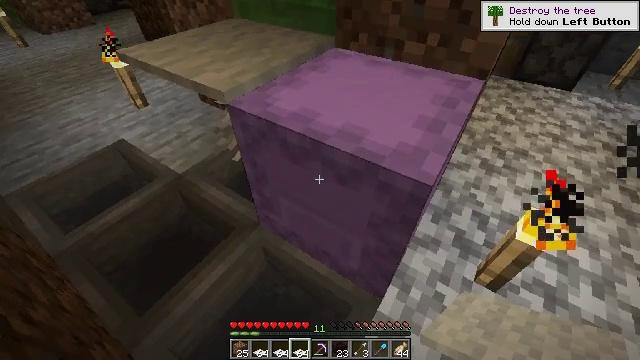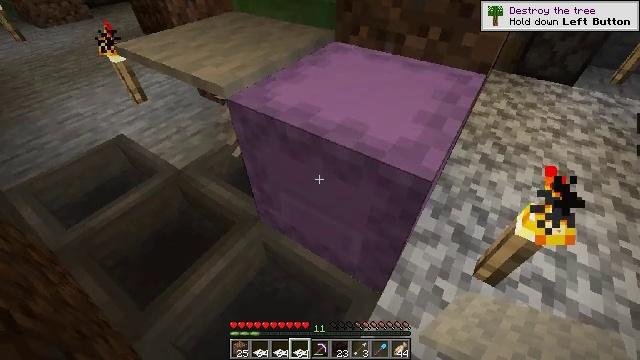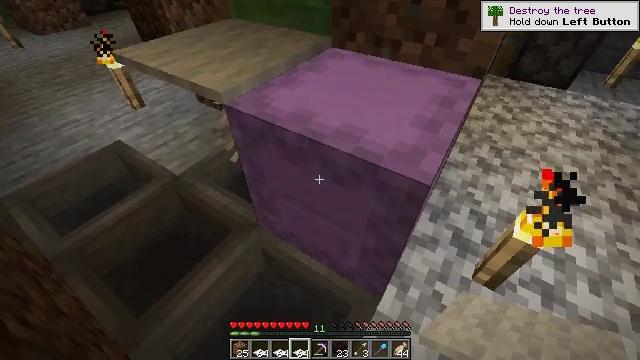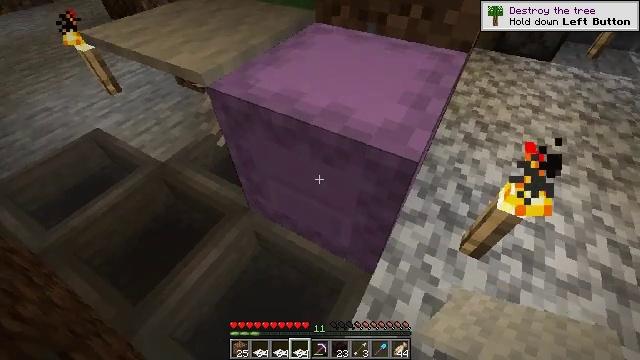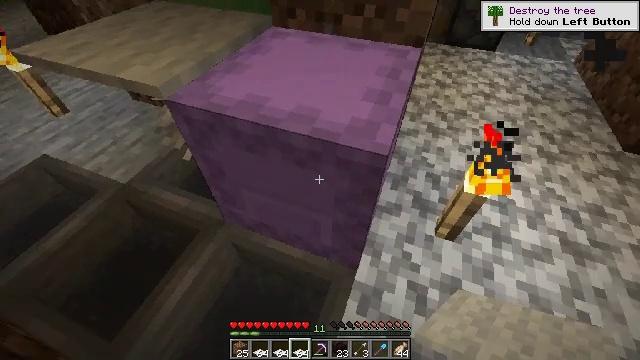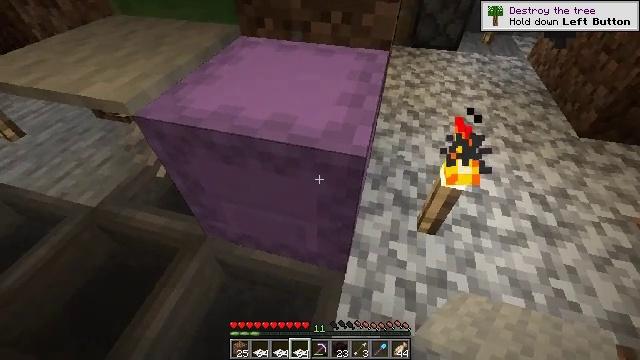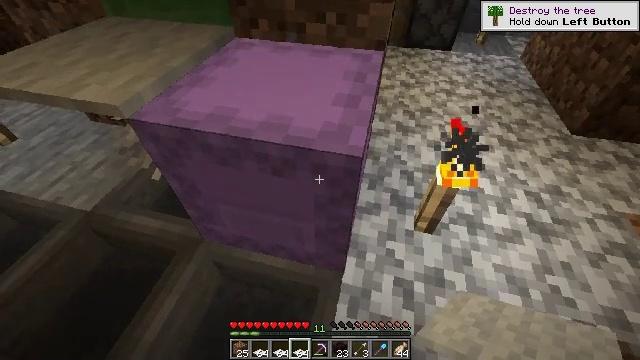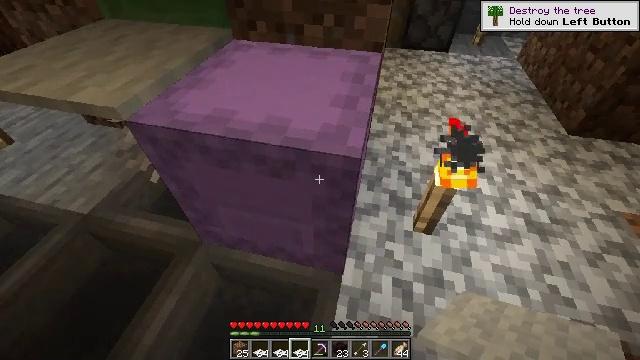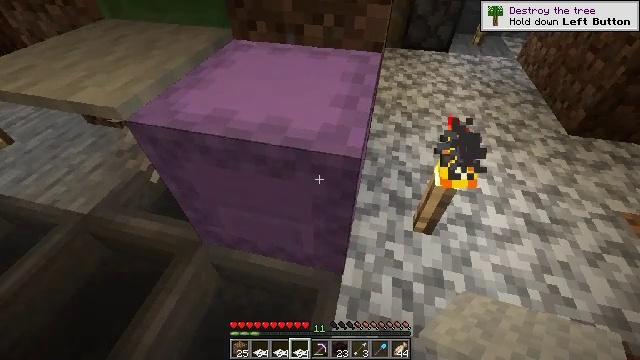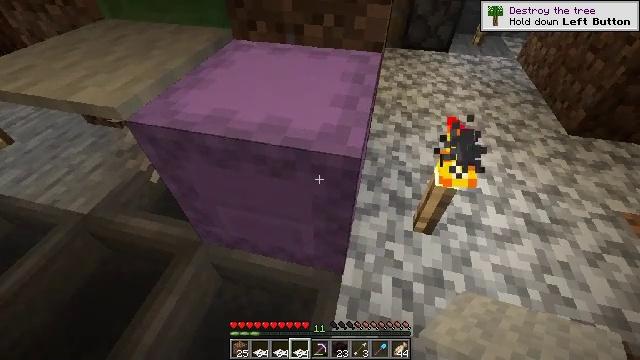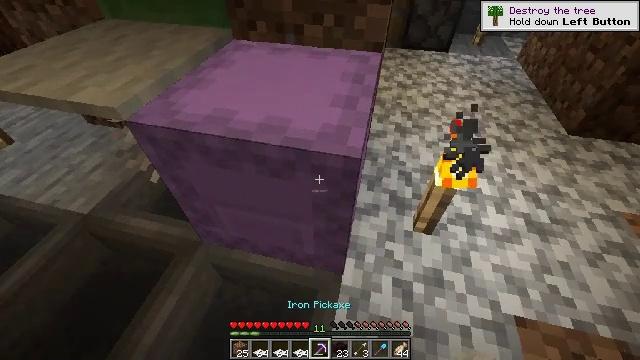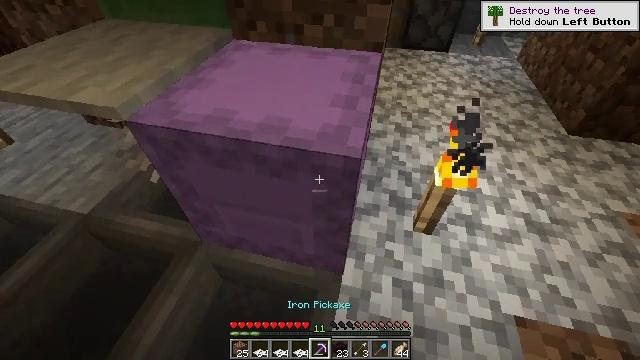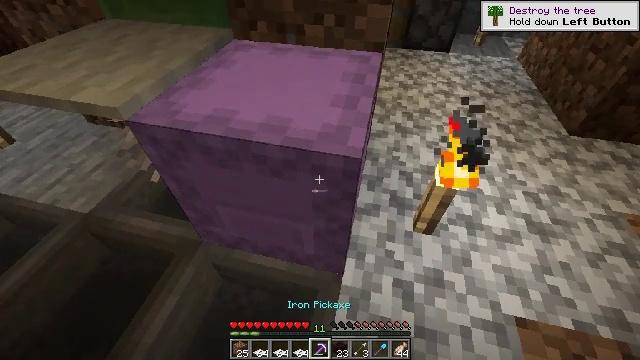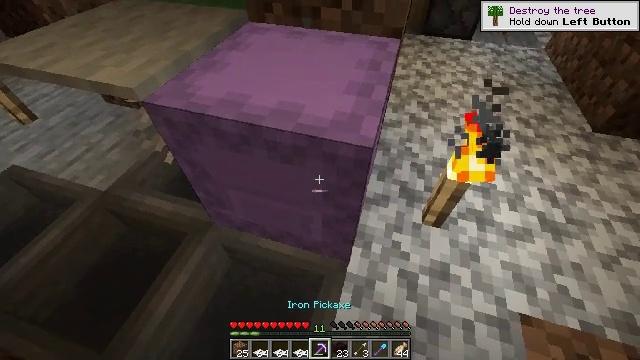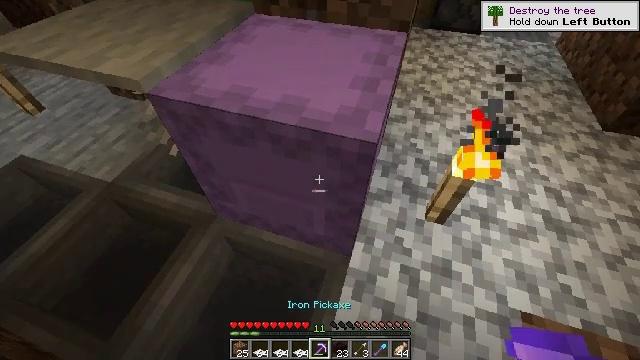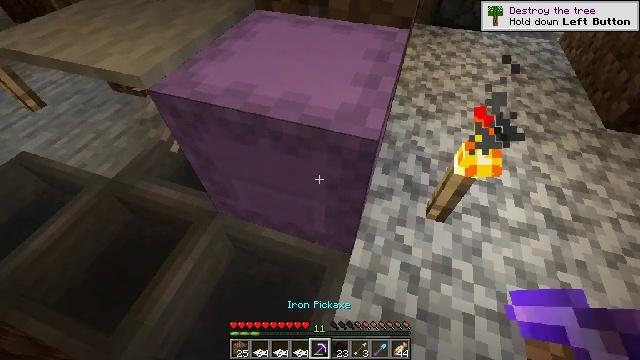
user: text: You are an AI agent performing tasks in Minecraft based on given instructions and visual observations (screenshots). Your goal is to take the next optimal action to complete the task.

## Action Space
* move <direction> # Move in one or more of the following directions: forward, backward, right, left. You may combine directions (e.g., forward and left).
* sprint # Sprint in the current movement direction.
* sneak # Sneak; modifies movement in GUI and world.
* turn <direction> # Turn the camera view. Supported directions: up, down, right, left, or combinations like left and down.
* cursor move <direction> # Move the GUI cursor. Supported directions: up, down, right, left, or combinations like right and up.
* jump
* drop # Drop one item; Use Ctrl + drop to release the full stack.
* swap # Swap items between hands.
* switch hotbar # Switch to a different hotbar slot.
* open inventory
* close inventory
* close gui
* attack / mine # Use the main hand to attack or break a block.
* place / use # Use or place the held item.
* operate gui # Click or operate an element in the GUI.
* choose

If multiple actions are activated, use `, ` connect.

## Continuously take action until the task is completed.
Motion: motion action
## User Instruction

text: Mine the shulker box.
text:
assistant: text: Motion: turn down
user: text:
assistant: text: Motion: turn up
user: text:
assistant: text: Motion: turn right and down
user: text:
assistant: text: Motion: turn right
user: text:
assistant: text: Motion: turn right and up
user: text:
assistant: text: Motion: turn right
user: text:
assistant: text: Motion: no_op
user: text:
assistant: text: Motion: no_op
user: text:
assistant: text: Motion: no_op
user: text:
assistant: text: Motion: no_op
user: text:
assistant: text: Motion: no_op
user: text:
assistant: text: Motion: no_op
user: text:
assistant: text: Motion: turn left and down
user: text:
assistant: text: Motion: turn left and down
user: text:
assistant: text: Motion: no_op
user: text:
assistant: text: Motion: attack / mine
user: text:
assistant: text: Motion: attack / mine
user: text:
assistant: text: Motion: attack / mine
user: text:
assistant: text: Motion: no_op
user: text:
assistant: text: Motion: no_op
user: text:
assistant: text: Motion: no_op
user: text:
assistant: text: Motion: no_op
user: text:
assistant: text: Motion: no_op
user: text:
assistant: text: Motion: no_op
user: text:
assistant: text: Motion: no_op
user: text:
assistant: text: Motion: no_op
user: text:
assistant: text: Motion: no_op
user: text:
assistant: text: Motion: attack / mine
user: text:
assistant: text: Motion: attack / mine
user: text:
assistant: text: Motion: attack / mine